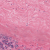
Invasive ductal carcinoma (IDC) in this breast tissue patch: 0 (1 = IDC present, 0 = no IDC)